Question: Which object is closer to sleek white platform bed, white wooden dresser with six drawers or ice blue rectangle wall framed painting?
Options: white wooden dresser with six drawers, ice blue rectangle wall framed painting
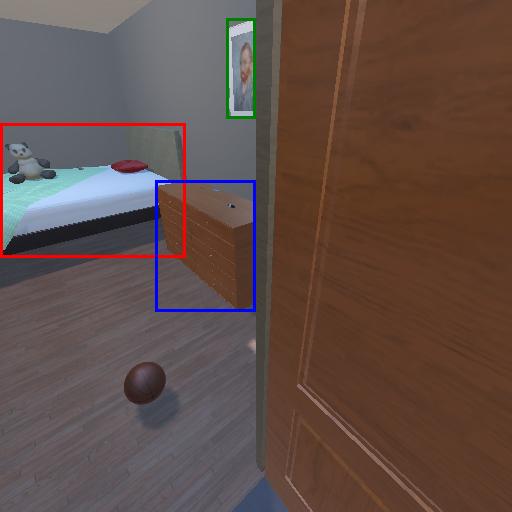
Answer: white wooden dresser with six drawers